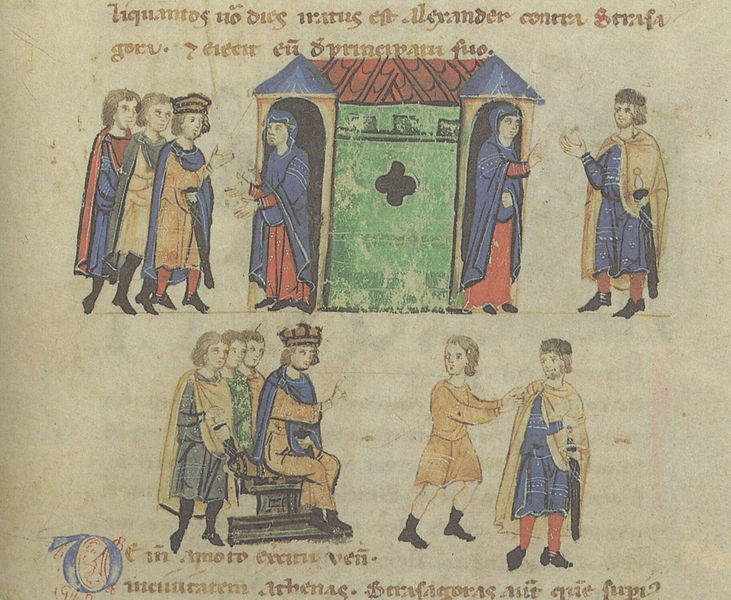
Titel: Alexanderroman
Institution: Leipzig, Stadtbibliothek
Schlagwörter: blau, hand, umhang, frauen, gelb, grün, menschen, sitzen, braun, geste, hut, männer, nase, reden, gebäude, haus, rot, arm, geschichte, gesicht, wache, kirche, gold, drei, krone, schrift, häuschen, gefolge, könig, thron, buch, burg, druck, seite, schwert, text, tron, buchseite, mittelalter, miniatur, wachen, handschrift, lehen, beichte, latein, beschriftet, vierpass, bildergeschichte, buchmalerei, alexander, vasallen, 3, alexanderroman, braucn